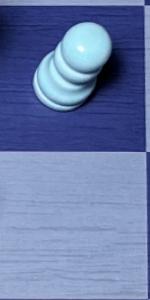
Label: Empty